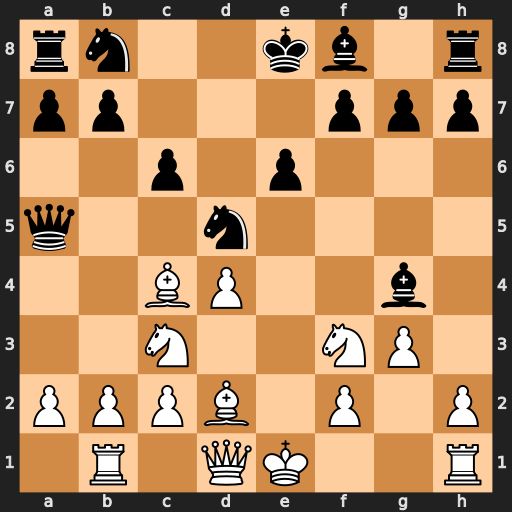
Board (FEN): rn2kb1r/pp3ppp/2p1p3/q2n4/2BP2b1/2N2NP1/PPPB1P1P/1R1QK2R
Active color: w
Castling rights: Kkq
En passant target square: -
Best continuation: Nxd5 Qxd5 Bxd5